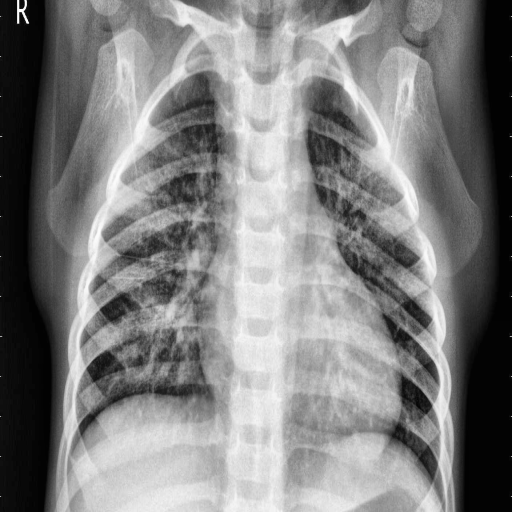
Finding: PNEUMONIA